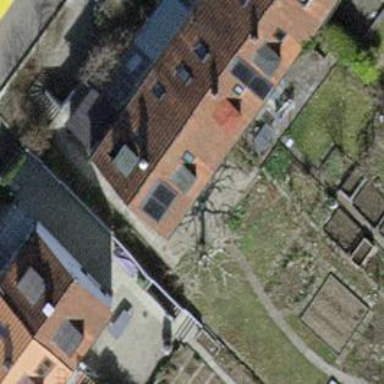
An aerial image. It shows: Building with tiled roof.